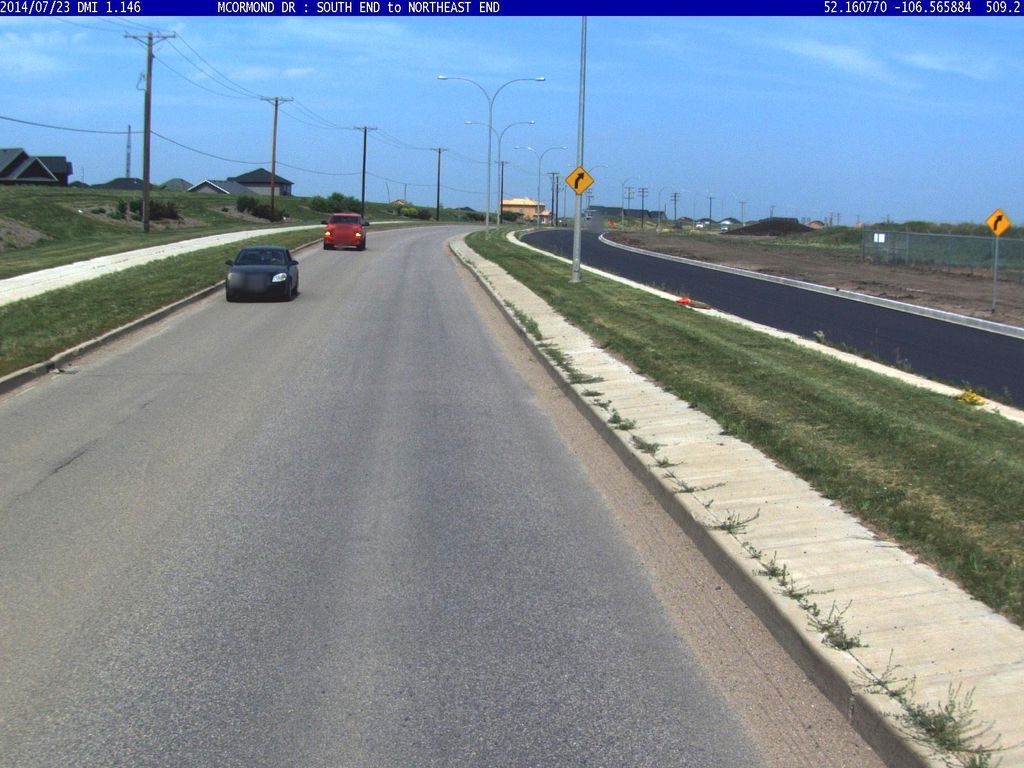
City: saskatoon